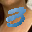
Label: 3